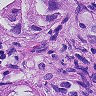
Metastatic tissue present: yes